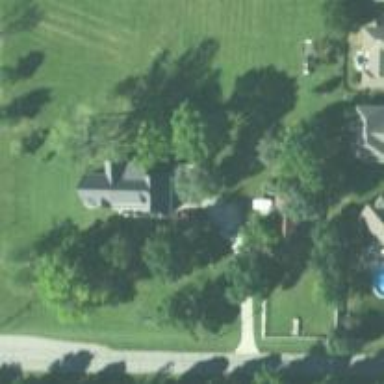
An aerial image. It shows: Driveway.